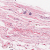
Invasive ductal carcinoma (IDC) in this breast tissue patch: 0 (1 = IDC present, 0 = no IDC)